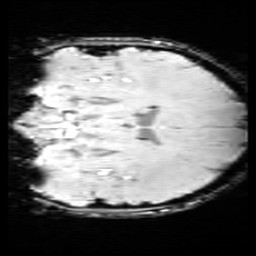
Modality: SWI
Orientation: coronal
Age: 12
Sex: female
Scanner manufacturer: siemens
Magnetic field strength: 3 T
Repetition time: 0.027 s
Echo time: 0.02 s